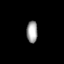
Tissue: prostate
Cell type: T cells
Senescence score: 0.6979
Nuclear area (px): 236
Mean DAPI intensity: 161.025